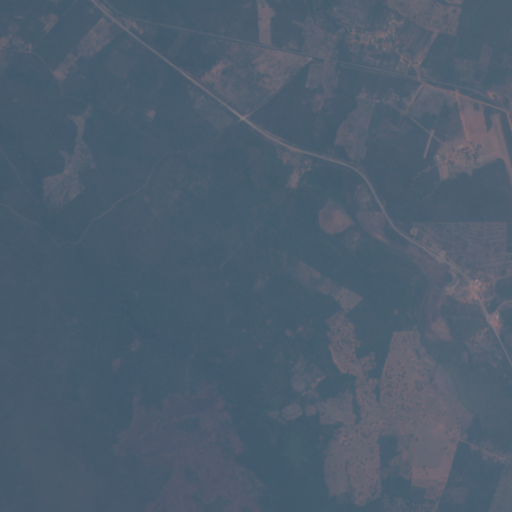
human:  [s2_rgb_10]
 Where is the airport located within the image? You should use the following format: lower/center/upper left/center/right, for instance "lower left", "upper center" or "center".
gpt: The airport is located in the upper right of the image.
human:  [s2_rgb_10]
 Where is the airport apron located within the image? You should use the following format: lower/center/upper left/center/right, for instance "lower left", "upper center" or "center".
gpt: The airport apron is located in the upper right of the image.
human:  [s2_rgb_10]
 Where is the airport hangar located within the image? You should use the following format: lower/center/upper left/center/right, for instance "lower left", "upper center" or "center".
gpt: The airport hangar is located in the upper right of the image.
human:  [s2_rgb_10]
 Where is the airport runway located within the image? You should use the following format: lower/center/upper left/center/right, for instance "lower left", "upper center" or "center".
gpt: The airport runway is located in the upper right of the image.
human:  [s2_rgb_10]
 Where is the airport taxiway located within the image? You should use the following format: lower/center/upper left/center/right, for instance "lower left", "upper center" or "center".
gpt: The airport taxiway is located in the upper right of the image.
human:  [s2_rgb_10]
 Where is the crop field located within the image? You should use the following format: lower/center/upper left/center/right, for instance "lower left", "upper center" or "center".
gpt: The crop field is located in the upper right of the image.
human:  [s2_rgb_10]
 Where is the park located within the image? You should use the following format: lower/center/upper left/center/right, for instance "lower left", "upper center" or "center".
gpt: The park is located in the upper right of the image.
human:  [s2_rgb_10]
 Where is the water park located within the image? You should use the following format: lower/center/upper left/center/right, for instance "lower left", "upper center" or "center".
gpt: The water park is located in the upper right of the image.
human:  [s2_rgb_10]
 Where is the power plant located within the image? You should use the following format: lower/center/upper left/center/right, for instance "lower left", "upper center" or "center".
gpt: There is no power plant in the image.